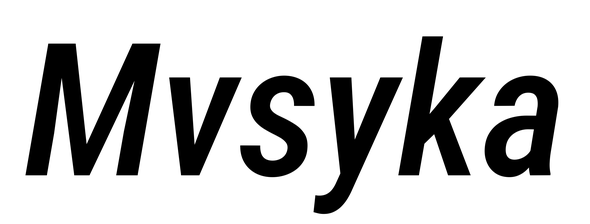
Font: Roboto-Italic_Condensed_Medium_Italic